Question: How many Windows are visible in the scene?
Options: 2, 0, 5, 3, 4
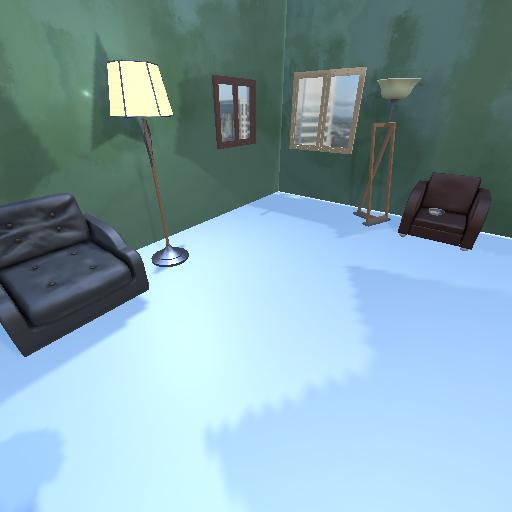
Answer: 2